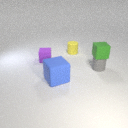
small yellow rubber cylinder behind small purple rubber cube